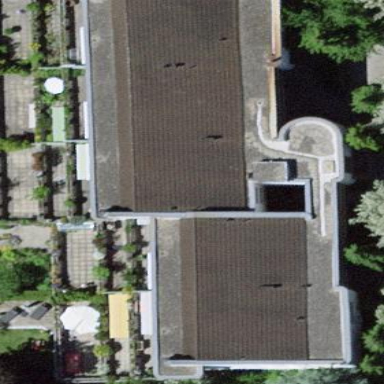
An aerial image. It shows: Image showing building with apartments.